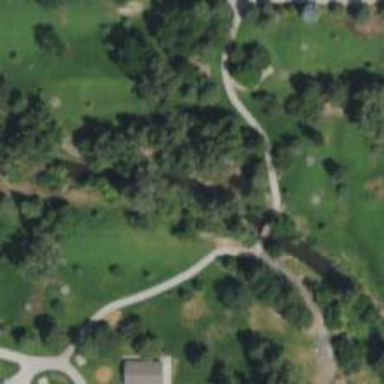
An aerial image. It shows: Disc golf hole.